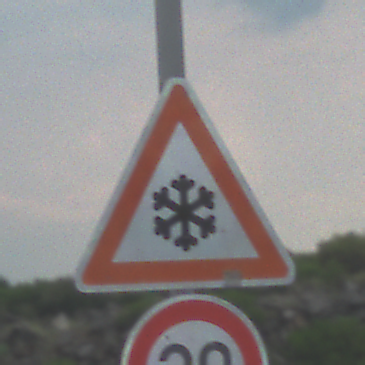
Verkehrszeichen: SchneeOderEisglaette
Zusatzzeichen unten: Geschwindigkeit30
Umgebung: Outdoor, Nature
Tageszeit: MorningAfternoon
Wetter: PartlyCloudy
Licht: Natural
Jahreszeit: NotSpecified
Kontrast: LowContrast